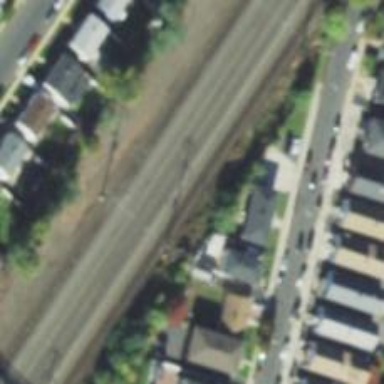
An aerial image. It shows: Railway with electrified contact lines.